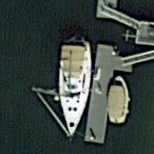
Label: civil